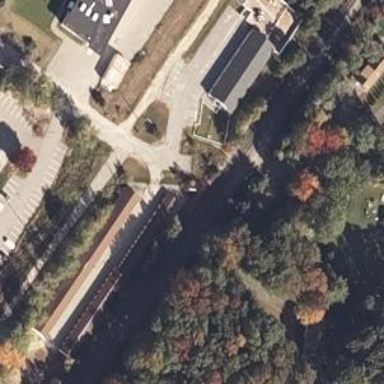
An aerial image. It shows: Service building.